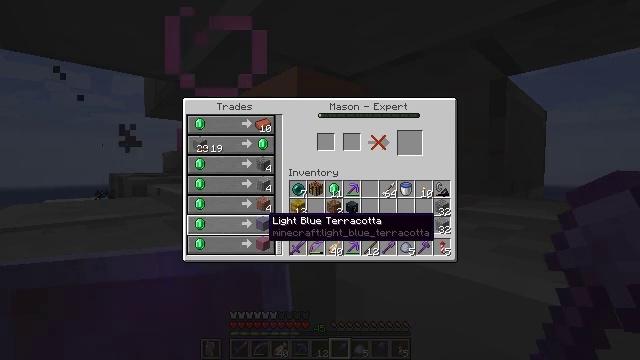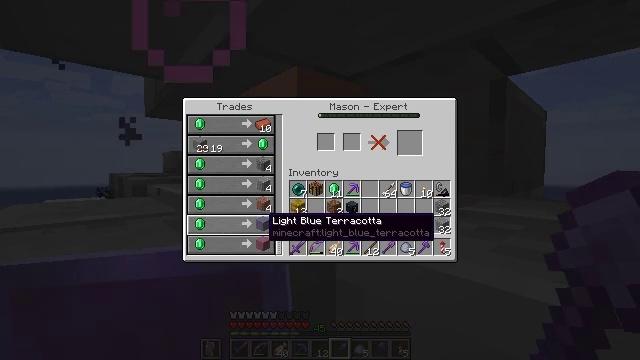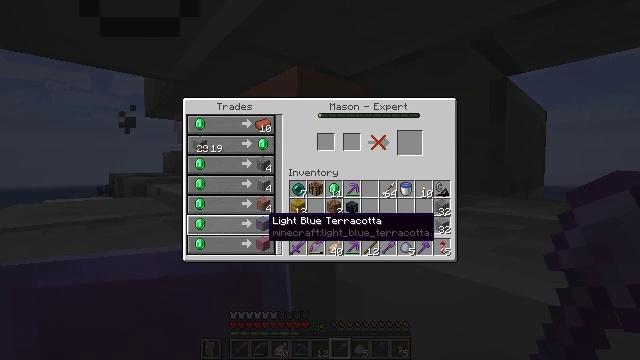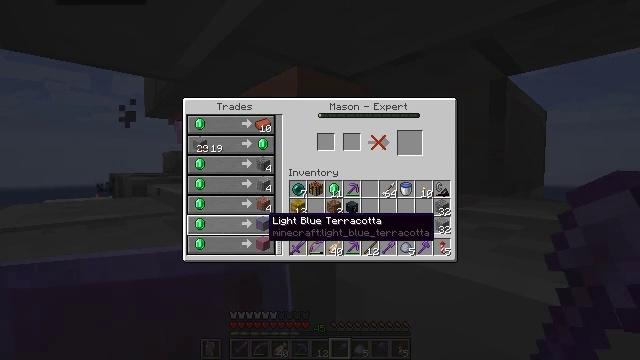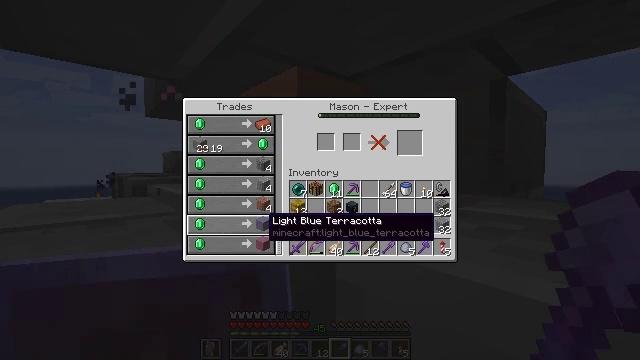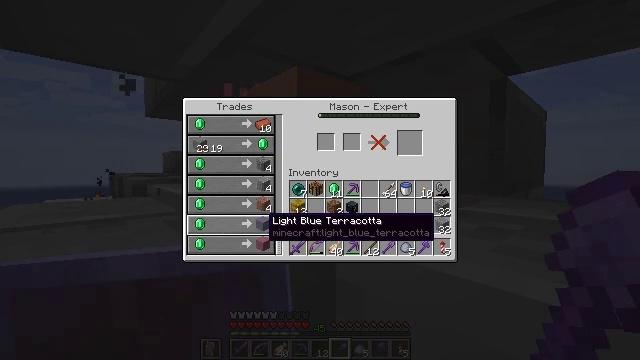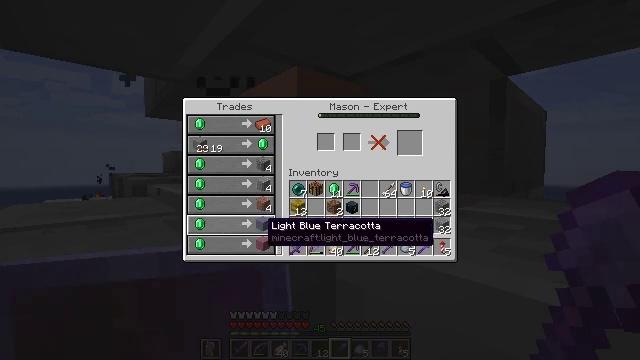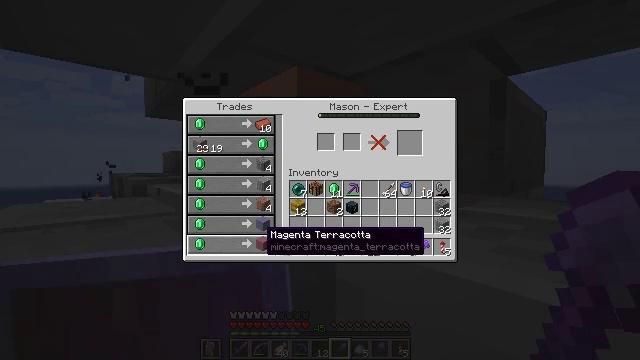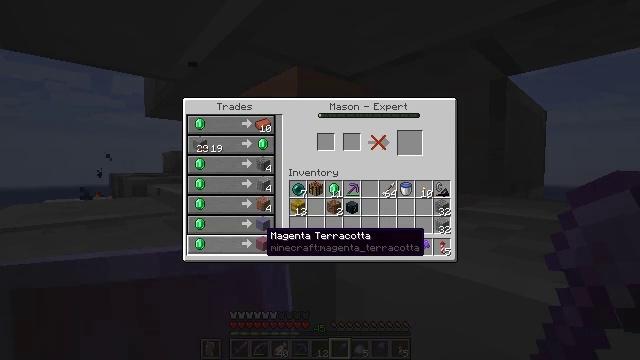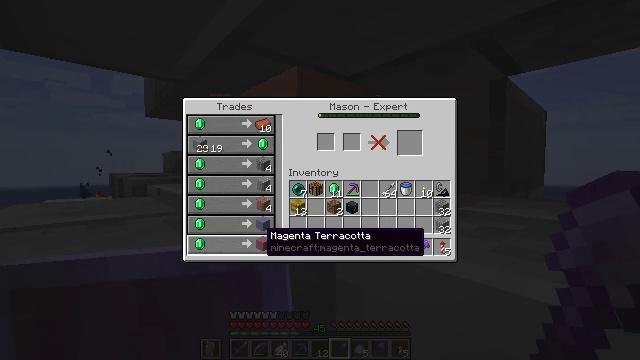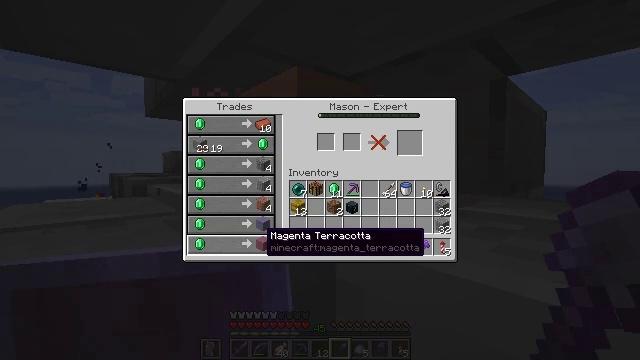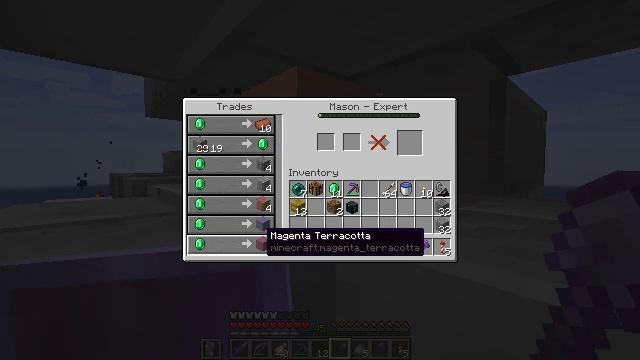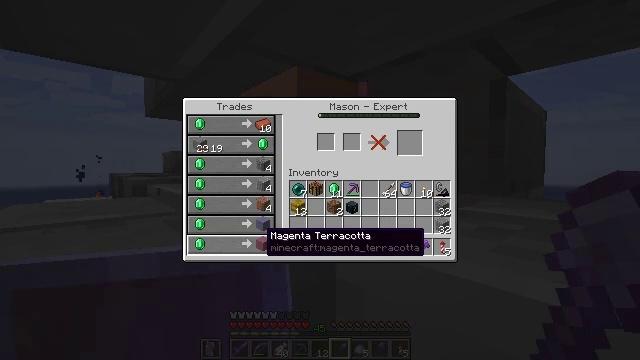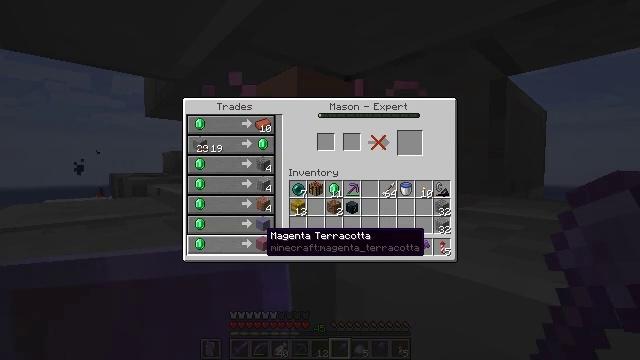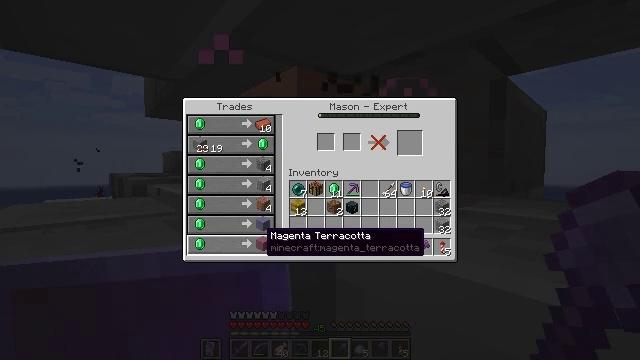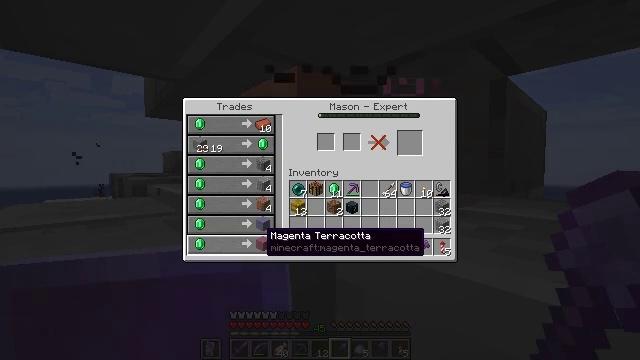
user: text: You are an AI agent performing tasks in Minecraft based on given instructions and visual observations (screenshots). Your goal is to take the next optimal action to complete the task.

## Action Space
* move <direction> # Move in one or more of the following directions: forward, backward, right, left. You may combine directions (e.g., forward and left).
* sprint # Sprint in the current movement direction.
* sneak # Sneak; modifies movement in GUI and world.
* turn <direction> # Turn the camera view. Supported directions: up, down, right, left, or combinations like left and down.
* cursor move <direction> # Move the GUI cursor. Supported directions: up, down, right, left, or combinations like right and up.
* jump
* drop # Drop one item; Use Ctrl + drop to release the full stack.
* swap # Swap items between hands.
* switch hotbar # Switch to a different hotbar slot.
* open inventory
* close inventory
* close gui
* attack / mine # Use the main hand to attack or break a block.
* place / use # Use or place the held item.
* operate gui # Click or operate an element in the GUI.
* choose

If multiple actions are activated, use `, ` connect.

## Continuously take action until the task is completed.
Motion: motion action
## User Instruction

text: craft item light blue terracotta
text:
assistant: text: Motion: no_op
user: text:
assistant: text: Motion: no_op
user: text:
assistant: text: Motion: no_op
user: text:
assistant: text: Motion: no_op
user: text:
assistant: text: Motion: no_op
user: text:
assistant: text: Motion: no_op
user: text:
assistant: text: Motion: turn down
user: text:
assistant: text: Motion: no_op
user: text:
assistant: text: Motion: no_op
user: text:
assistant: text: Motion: no_op
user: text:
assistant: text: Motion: no_op
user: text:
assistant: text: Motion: no_op
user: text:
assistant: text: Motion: no_op
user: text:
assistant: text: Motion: no_op
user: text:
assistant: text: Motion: no_op
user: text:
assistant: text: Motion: no_op
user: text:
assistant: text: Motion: no_op
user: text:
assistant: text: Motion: no_op
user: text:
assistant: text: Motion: no_op
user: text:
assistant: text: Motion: no_op
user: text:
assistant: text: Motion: no_op
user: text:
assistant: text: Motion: no_op
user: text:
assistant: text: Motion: no_op
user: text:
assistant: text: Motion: no_op
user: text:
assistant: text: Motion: no_op
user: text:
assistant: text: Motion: no_op
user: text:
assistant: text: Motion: no_op
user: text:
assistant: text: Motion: no_op
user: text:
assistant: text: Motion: no_op
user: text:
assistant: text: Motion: no_op